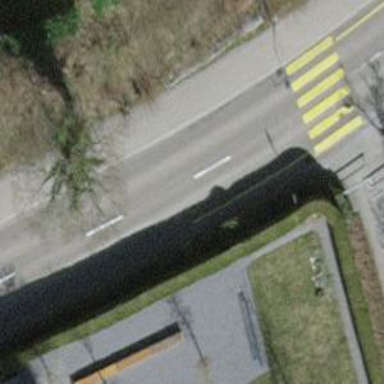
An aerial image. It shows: Tertiary road with asphalt surface and trolley wire.